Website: apple
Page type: customer-info-address
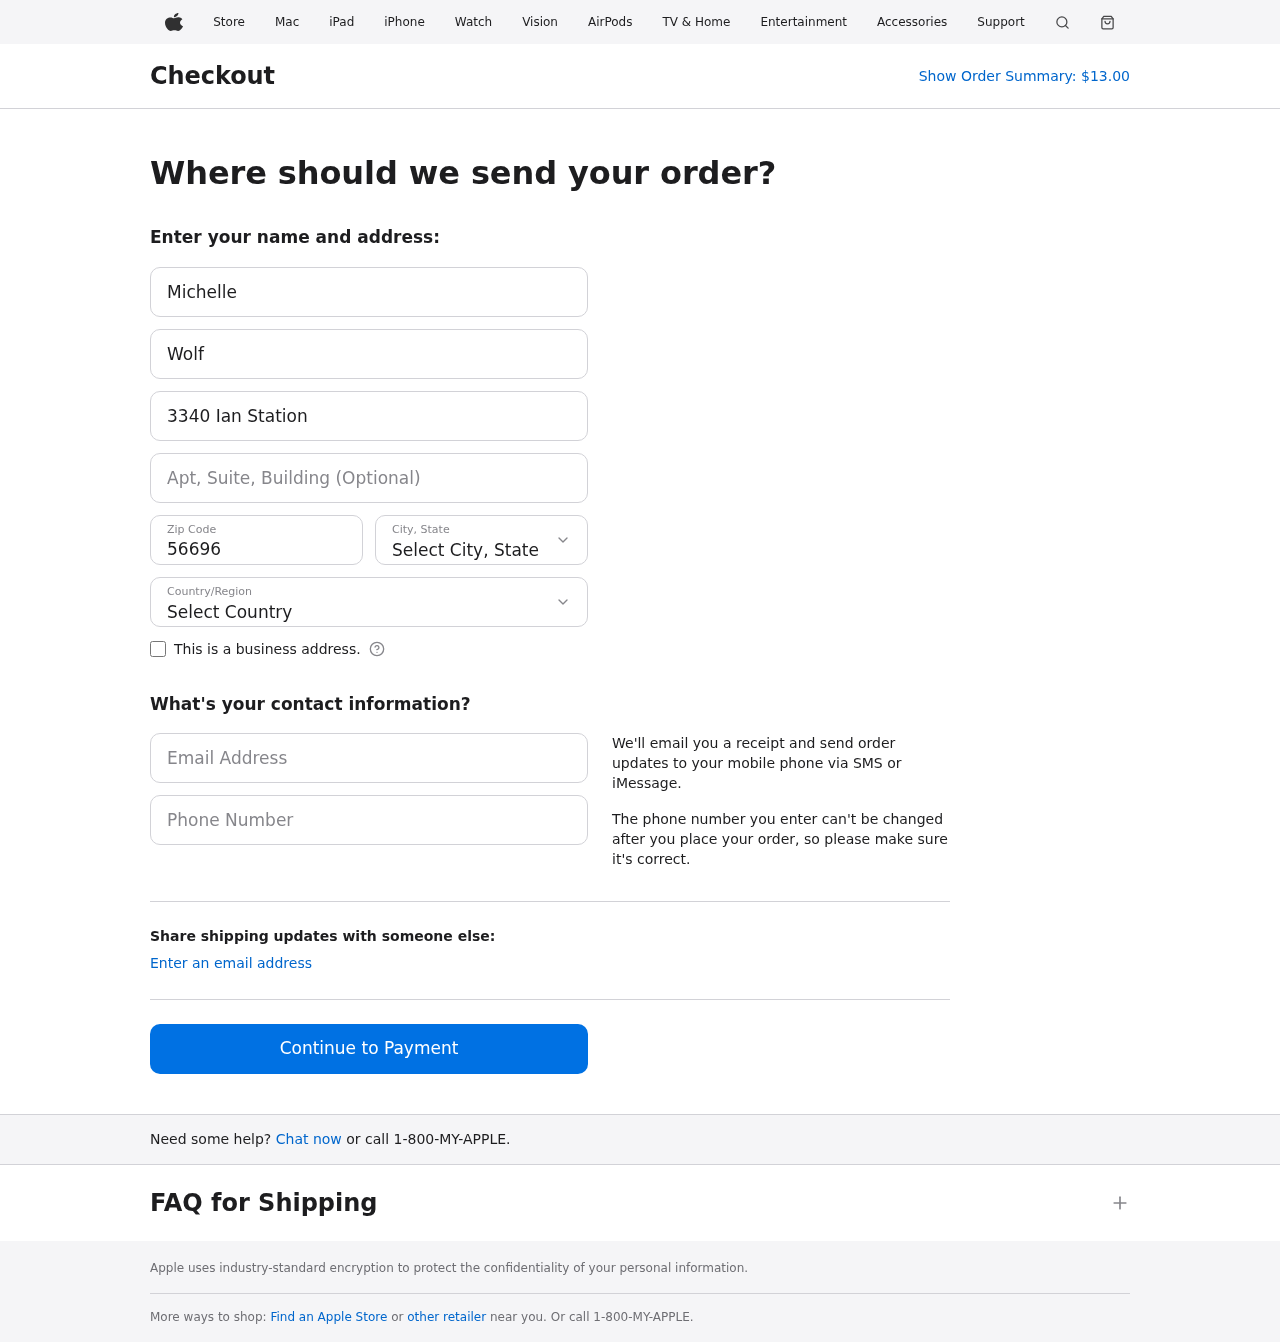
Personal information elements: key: PII_CITY_STATE
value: North Luis, CA
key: PII_COUNTRY
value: United States
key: PII_EMAIL
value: mwolf@hotmail.com
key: PII_FIRSTNAME
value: Michelle
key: PII_LASTNAME
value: Wolf
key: PII_PHONE
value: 9679735308
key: PII_POSTCODE
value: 56696
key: PII_STREET
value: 3340 Ian Station
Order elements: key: ORDER_TOTAL
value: $13.00